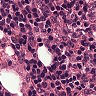
Metastatic tissue present: yes